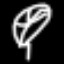
Label: leaf